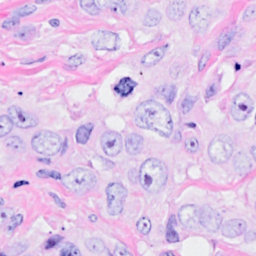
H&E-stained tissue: Breast